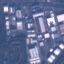
Land use / land cover: Industrial